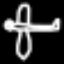
Label: airplane